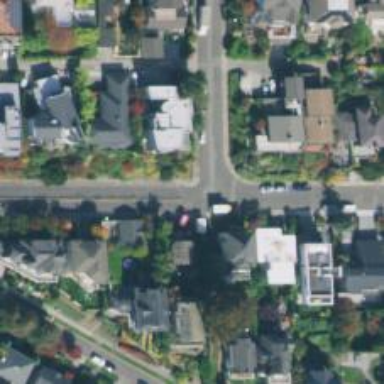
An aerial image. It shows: Residential road with sidewalk on the left side.